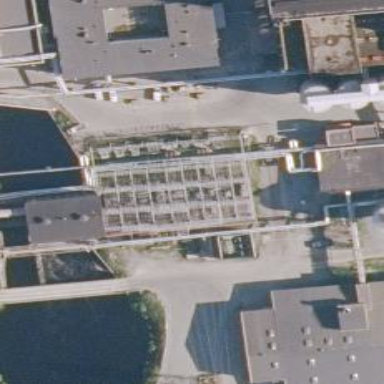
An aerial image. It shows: Power substation dedicated to generation.